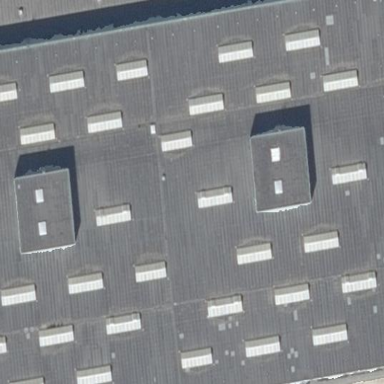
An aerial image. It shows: Commercial building.